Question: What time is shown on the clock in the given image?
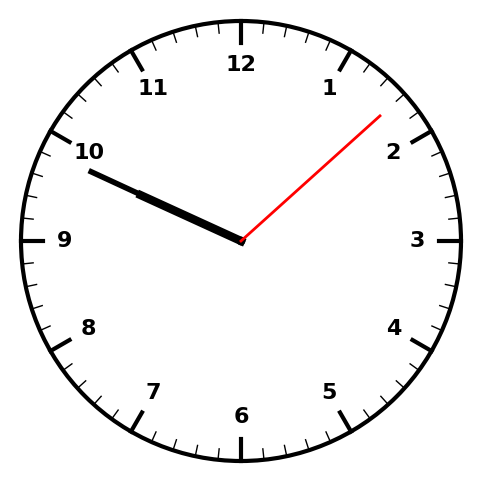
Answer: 09:49:08